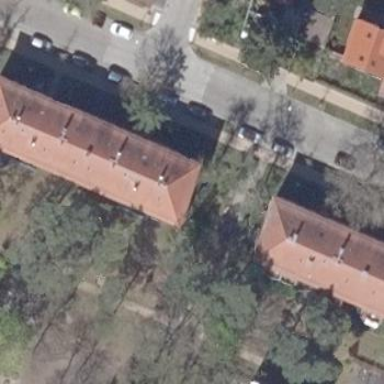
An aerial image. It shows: Hipped roof on apartment building.